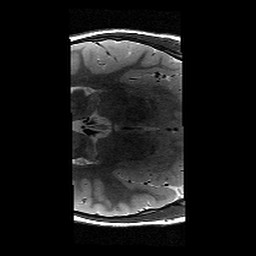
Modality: T2w
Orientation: axial
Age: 9
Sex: male
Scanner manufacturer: siemens
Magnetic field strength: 3 T
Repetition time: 9.23 s
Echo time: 0.067 s